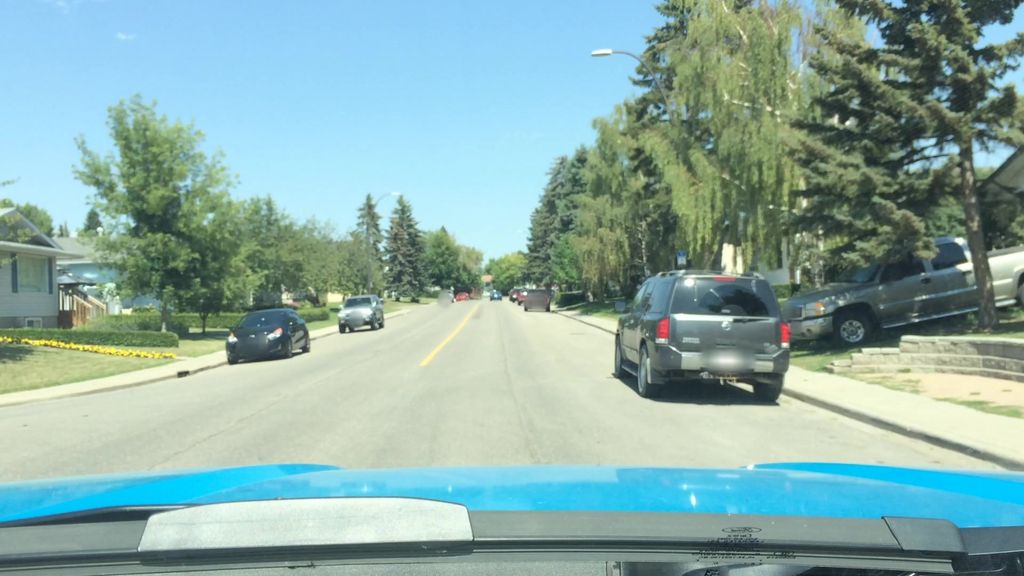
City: calgary